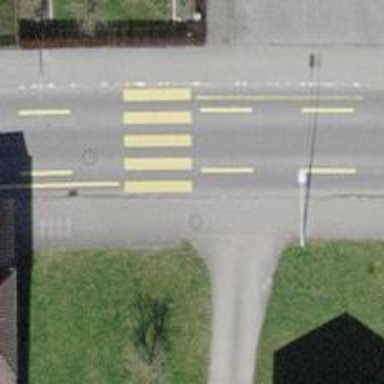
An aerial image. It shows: Pedestrian crossing with zebra markings on the footway.